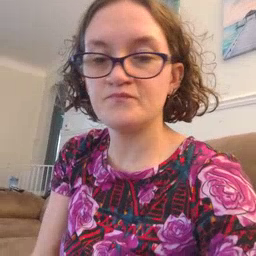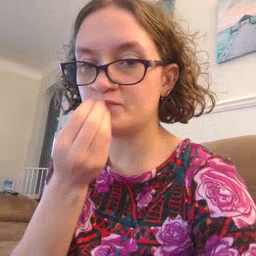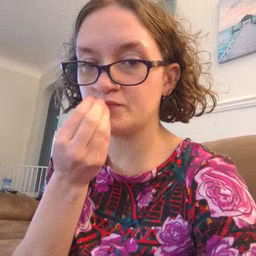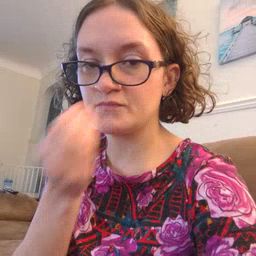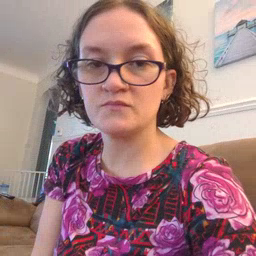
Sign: food